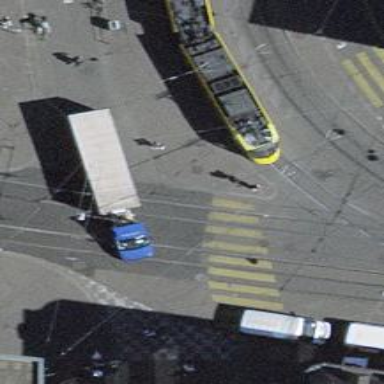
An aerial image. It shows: Tram level crossing on railway.